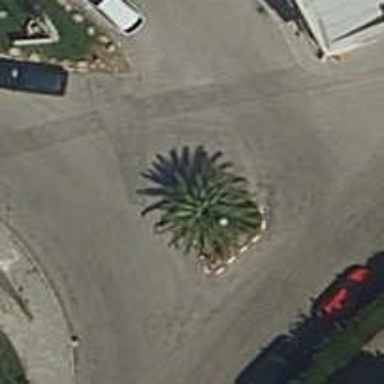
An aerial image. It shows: Mini roundabout on the road.